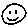
Label: smiley face